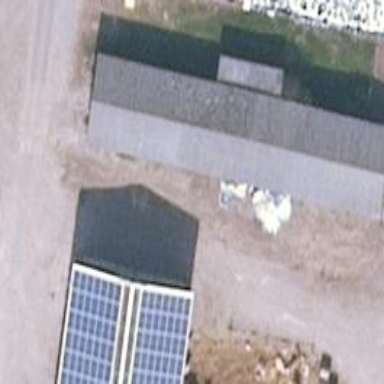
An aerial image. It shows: Stylish building with gabled roof.